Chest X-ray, AP view. Patient: 56 years old, sex M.
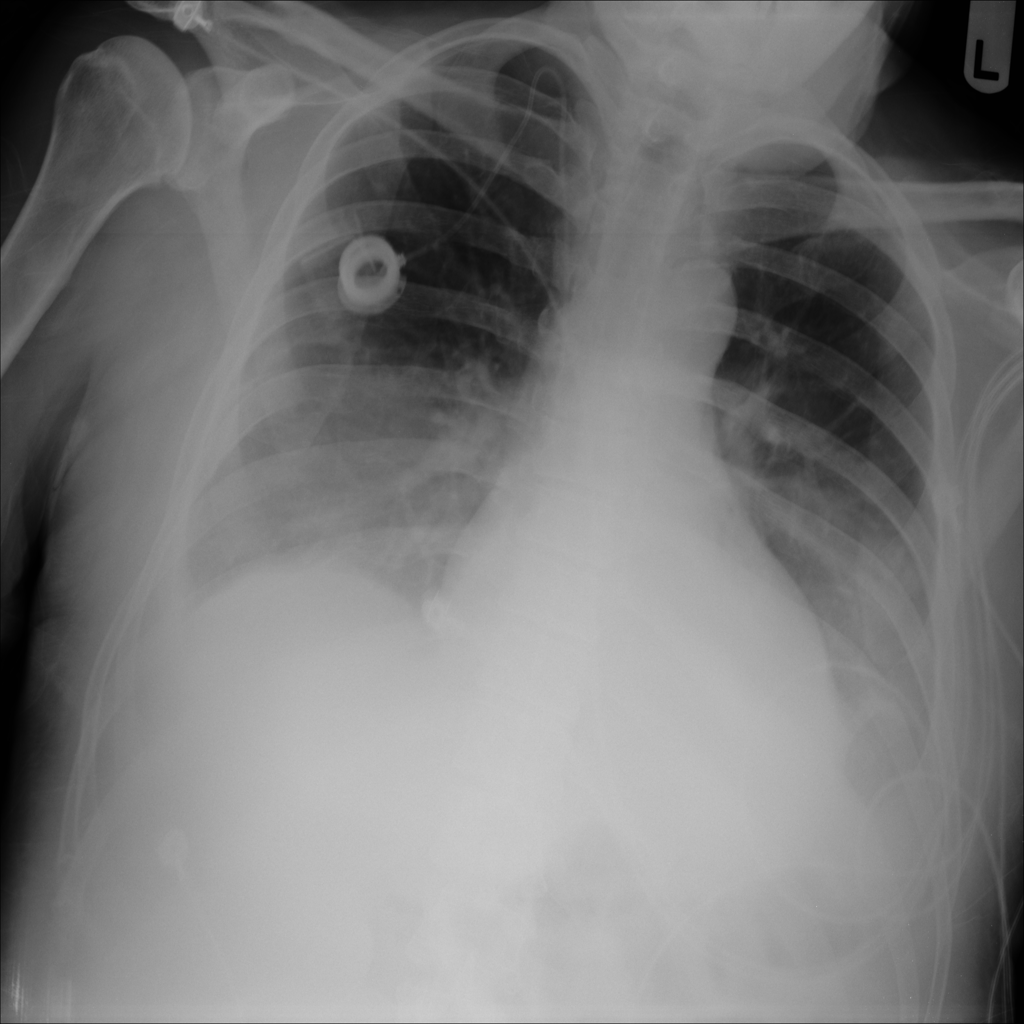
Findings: Effusion